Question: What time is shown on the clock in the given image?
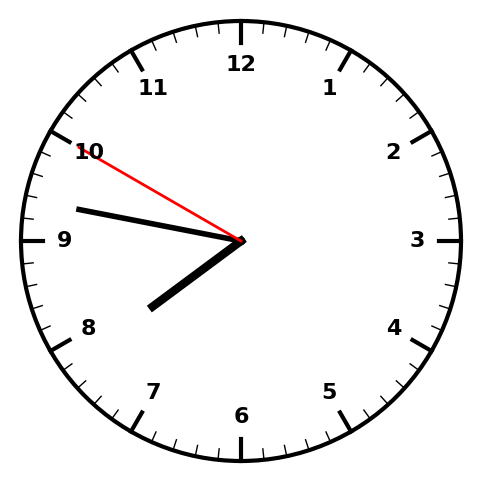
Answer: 07:46:50